【题型】选择题　【知识点】平面几何　【难度】easy
如图，正六边形的边长为 $2\sqrt{3}$，半径为 1 的圆 $O$ 的圆心为正六边形的中心，若点 $M$ 在正六边形的边上运动，动点 $A$、$B$ 在圆 $O$ 上运动且关于圆心 $O$ 对称，则 $\overrightarrow{MA} \cdot \overrightarrow{MB}$ 的最大值为（ ）

\noindent
A. 9 \hspace{2cm} B. 10 \hspace{2cm} C. 11 \hspace{2cm} D. 12
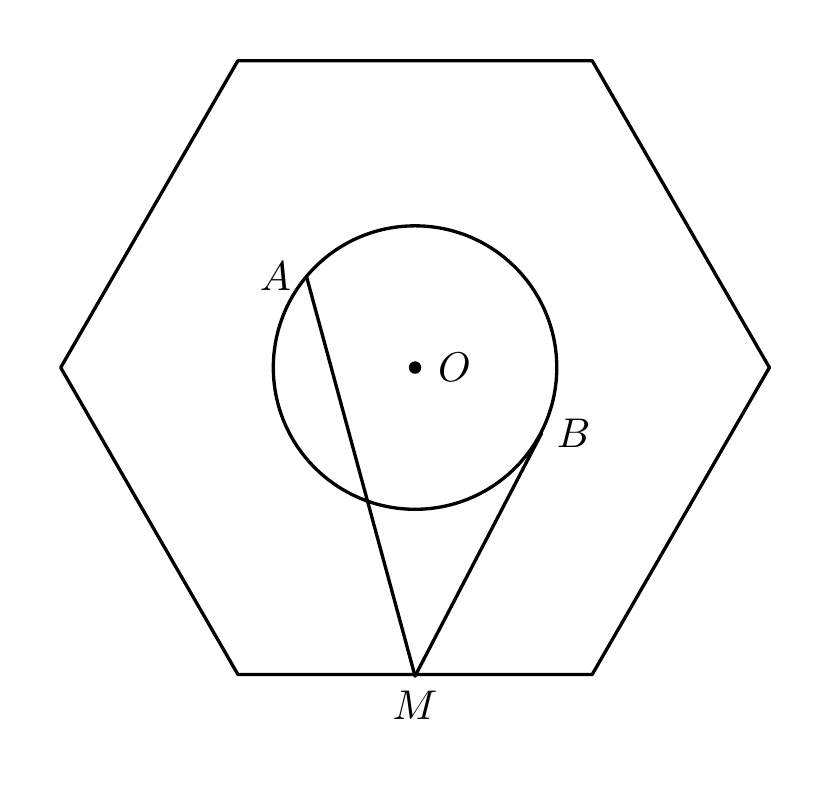
【解答】
\noindent
【答案】C
\vspace{1em}
\noindent
【解析】如下图所示，连接 $OE$、$OF$、$AB$、$OM$，则 $O$ 为 $AB$ 的中点，
\noindent
则 $\angle EOF = 60^\circ$，且 $|OE| = |OF|$，故 $\triangle EOF$ 是边长为 $2\sqrt{3}$ 的等边三角形，

\noindent
易知 $|\overrightarrow{OA}| = 1$，则
$$
\overrightarrow{MA} \cdot \overrightarrow{MB} = (\overrightarrow{MO} + \overrightarrow{OA}) \cdot (\overrightarrow{MO} + \overrightarrow{OB}) = (\overrightarrow{MO} + \overrightarrow{OA}) \cdot (\overrightarrow{MO} - \overrightarrow{OA})
$$
$$
= |\overrightarrow{MO}|^2 - |\overrightarrow{OA}|^2 = |\overrightarrow{MO}|^2 - 1 \leq |\overrightarrow{OE}|^2 - 1 = 12 - 1 = 11,
$$
\noindent
当且仅当 $M$ 与正六边形的顶点重合时，$\overrightarrow{MA} \cdot \overrightarrow{MB}$ 取最大值 11.
\noindent
故选：C.
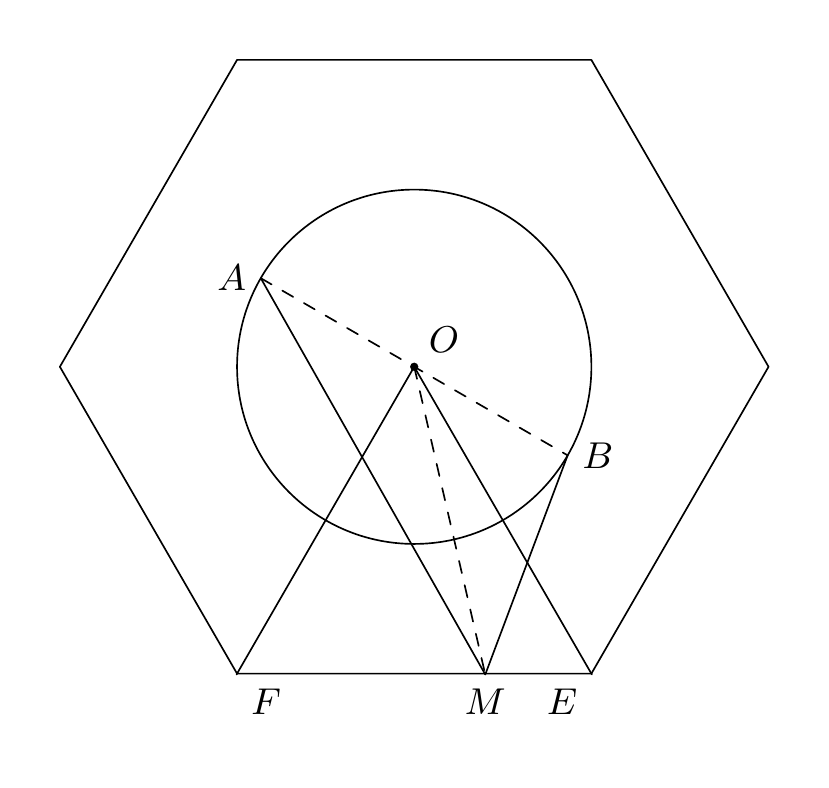